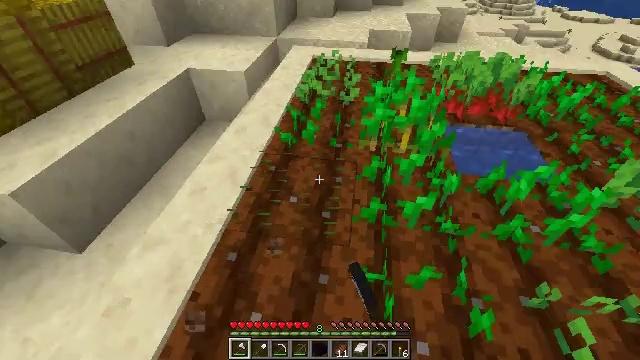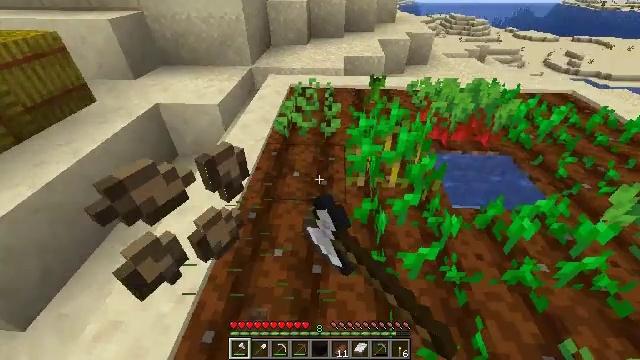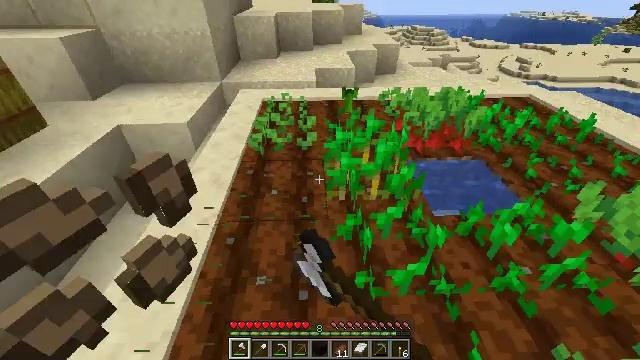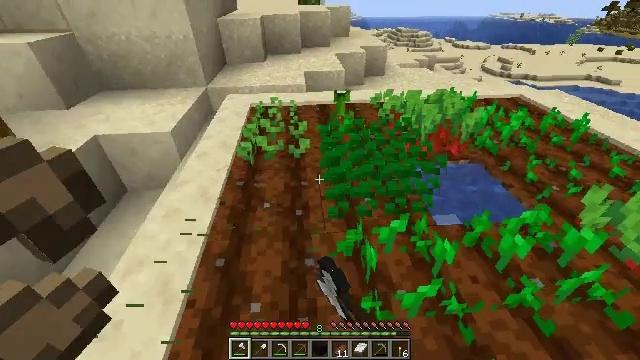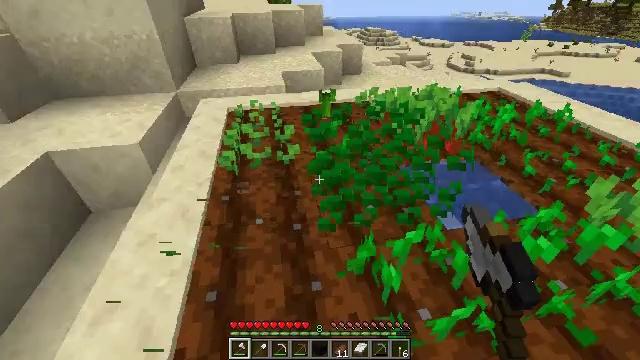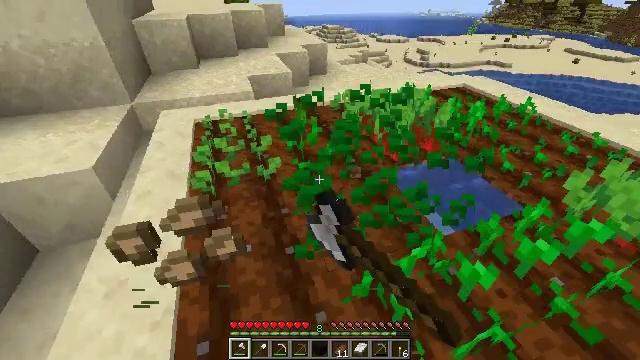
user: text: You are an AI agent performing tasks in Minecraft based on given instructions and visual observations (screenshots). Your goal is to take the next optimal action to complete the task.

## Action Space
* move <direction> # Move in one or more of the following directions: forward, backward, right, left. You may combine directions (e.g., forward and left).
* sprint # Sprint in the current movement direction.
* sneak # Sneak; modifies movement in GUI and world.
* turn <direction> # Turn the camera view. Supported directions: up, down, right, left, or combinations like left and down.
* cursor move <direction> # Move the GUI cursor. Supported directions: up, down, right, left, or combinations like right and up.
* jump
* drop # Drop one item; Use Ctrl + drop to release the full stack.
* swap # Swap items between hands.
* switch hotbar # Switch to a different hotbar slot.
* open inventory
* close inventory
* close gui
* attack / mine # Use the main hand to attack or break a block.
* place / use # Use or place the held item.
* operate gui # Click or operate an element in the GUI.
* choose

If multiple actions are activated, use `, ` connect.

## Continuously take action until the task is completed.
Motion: motion action
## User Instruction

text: Collect beetroots from the field.
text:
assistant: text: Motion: move forward, turn right and up, attack / mine
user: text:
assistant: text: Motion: move forward, turn right and up, attack / mine
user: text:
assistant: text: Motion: move forward and move left, turn right, attack / mine
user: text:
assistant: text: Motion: move forward and move left, turn right, attack / mine
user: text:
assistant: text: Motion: move forward and move left, turn right, attack / mine
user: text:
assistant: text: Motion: attack / mine